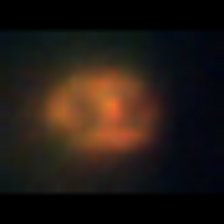
Taxon: Unknown_phyto
Group: Unknown